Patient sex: M
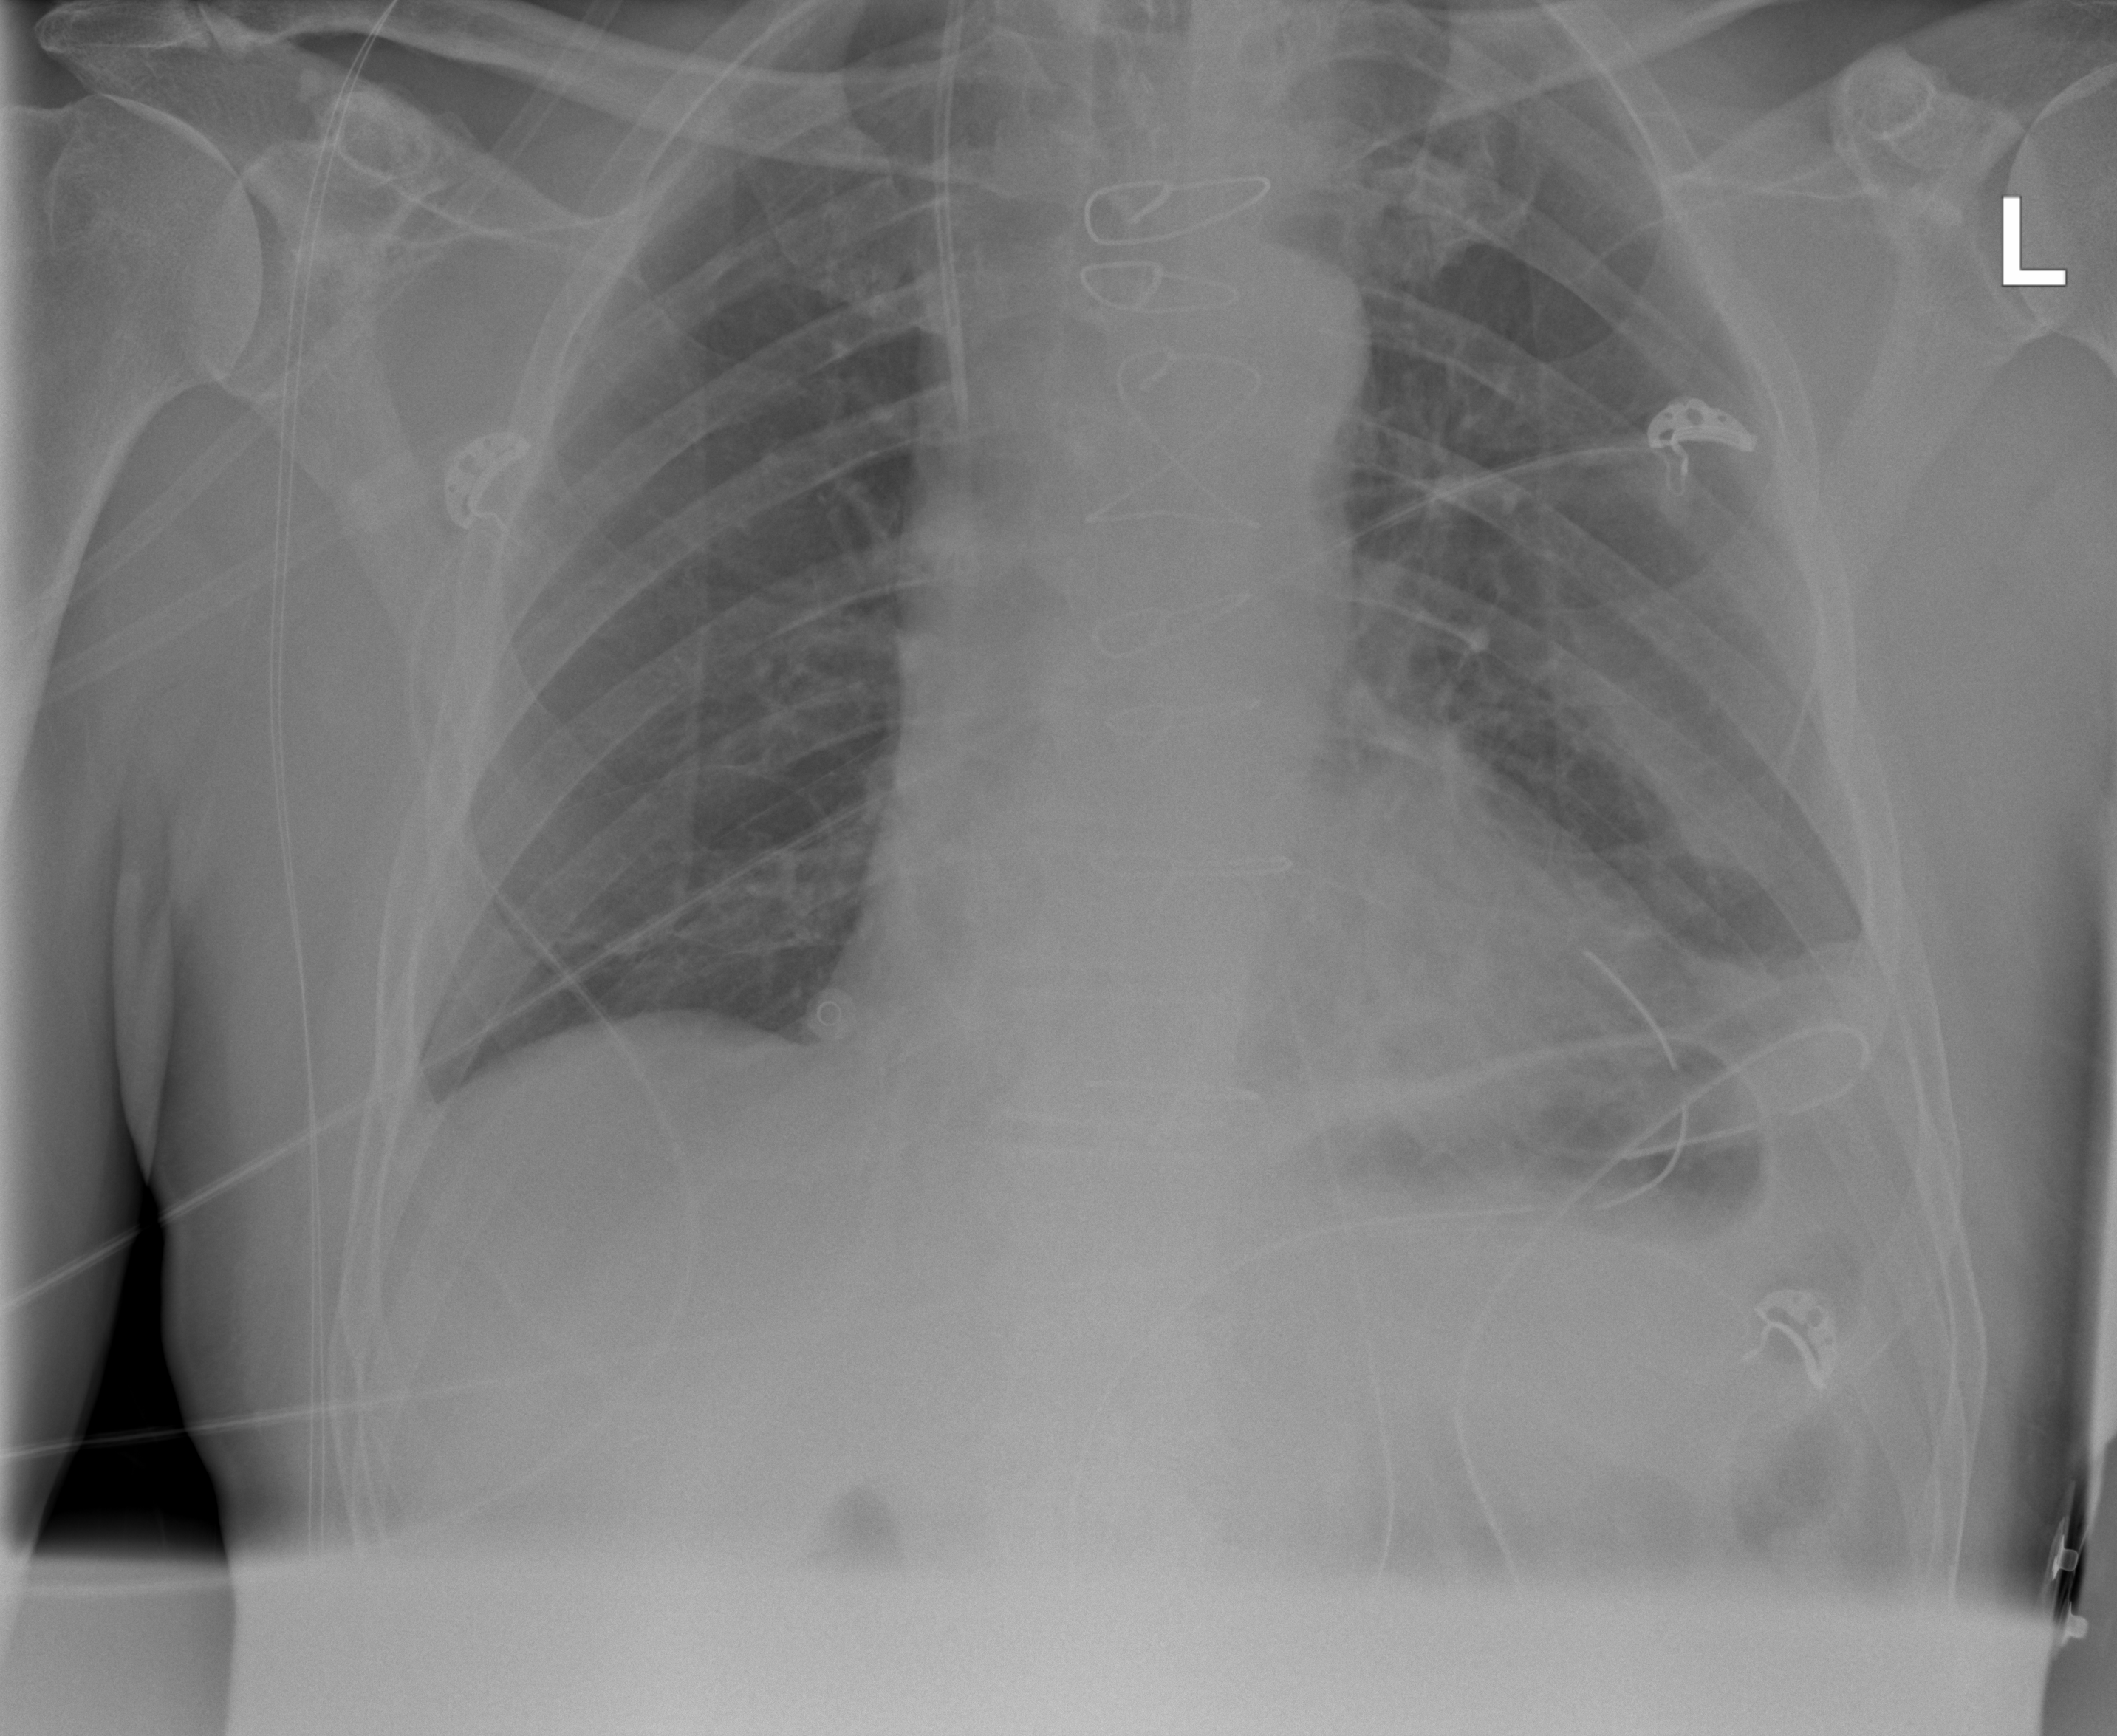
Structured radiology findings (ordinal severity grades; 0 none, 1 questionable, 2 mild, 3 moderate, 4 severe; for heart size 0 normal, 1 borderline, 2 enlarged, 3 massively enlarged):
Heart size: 0
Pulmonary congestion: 0
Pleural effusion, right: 1
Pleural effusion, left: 2
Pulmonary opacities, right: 0
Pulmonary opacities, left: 0
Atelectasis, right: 2
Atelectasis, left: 2